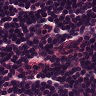
Metastatic tissue present: no